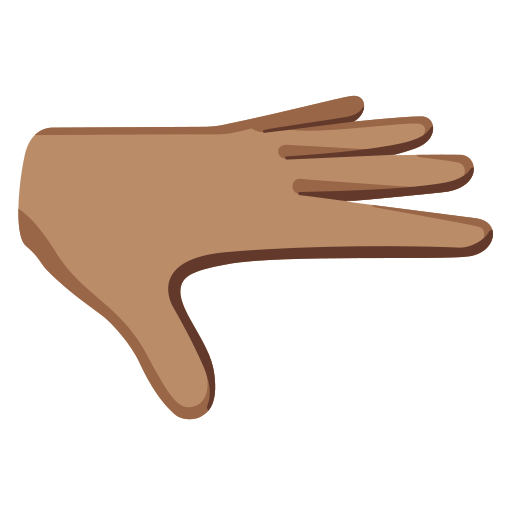
Emoji: 🫳🏽